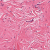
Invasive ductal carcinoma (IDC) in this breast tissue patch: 0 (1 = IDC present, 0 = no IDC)